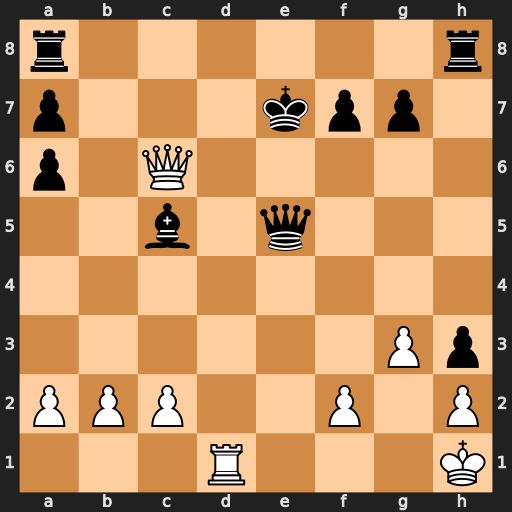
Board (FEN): r6r/p3kpp1/p1Q5/2b1q3/8/6Pp/PPP2P1P/3R3K
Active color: w
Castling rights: -
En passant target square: -
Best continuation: Rd7+ Kf8 Qxa8+ Qe8 Rd8 Ke7 Rxe8+